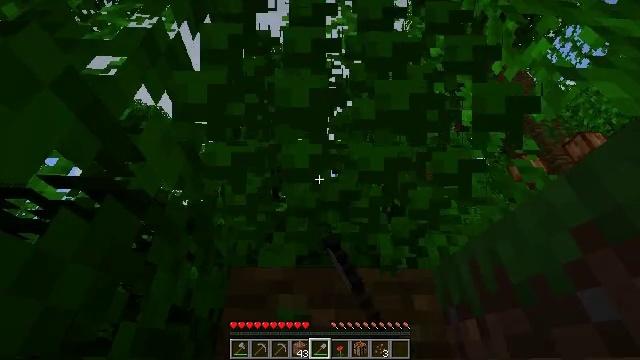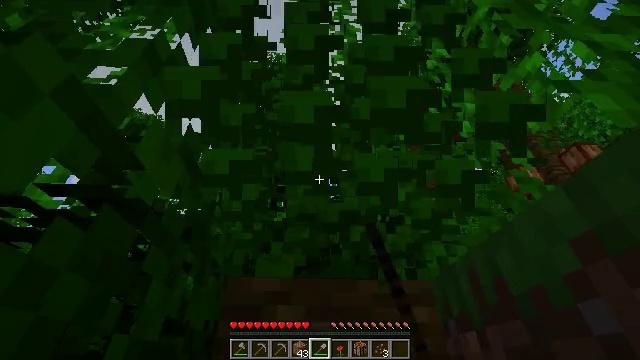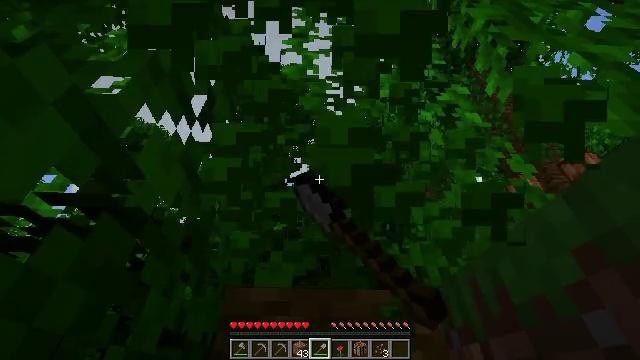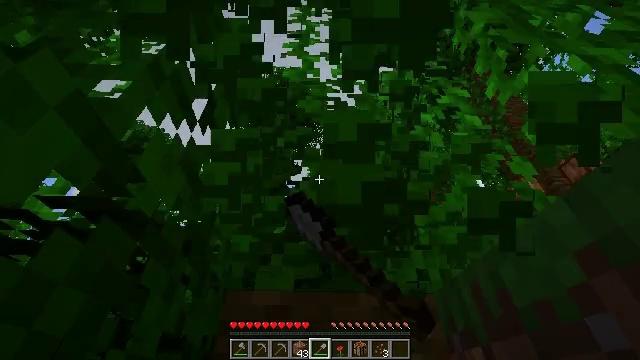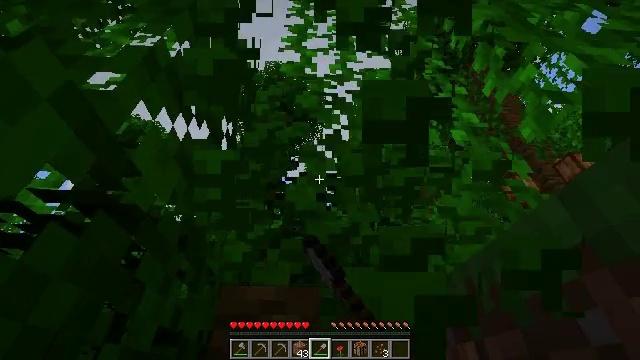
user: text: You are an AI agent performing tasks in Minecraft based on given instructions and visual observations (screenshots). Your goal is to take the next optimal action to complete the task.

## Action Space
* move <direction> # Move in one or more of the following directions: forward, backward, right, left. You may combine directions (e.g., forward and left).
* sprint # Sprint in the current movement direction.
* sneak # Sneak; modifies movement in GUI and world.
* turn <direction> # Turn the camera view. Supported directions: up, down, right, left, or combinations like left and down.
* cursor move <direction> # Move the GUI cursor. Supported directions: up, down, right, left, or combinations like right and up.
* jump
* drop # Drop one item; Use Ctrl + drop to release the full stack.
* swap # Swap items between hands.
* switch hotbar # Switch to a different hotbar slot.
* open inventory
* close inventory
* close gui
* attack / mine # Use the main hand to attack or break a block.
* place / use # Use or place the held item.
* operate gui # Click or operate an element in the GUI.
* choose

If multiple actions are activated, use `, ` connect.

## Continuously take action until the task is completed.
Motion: motion action
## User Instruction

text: Break oak leaves from the trees.
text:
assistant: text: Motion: turn up, attack / mine
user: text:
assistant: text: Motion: turn up, attack / mine
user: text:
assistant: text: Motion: attack / mine
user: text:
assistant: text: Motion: attack / mine
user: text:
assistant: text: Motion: attack / mine